Aerial crown-view tile of a tropical tree (Barro Colorado Island, Panama), acquired 20241216:
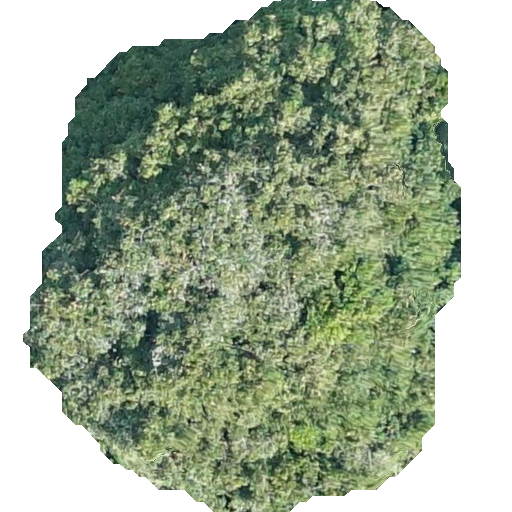
Species: Prioria copaifera
GBIF accepted scientific name: Prioria copaifera
Crown area: 254.011 m²